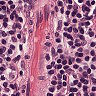
Metastatic tissue present: no